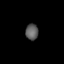
Tissue: lung
Cell type: Epithelial cells
Senescence score: 0.2103
Nuclear area (px): 199
Mean DAPI intensity: 91.864